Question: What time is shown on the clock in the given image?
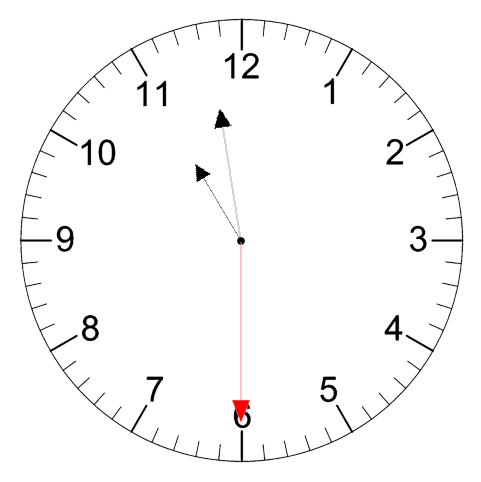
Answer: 10:58:30